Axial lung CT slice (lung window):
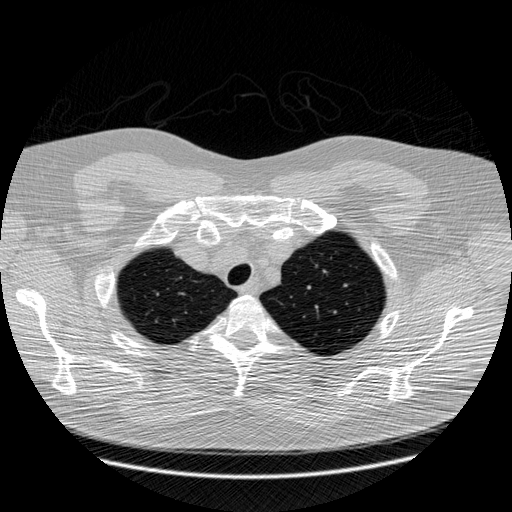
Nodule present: no